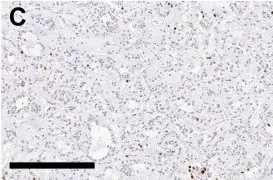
Histopathology of resected adrenal tumor. (B, C). High magnification photomicrographs of adrenal tumor. Scale bars, 300 microm. (C) Ki-67 staining.
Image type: pathology (immunostaining)